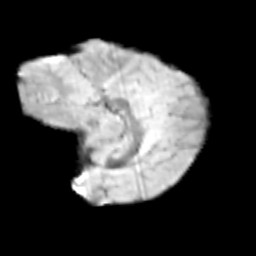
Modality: T2w
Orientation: sagittal
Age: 9
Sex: female
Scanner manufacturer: siemens
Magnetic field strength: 3 T
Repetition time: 3.8 s
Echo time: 0.07 s